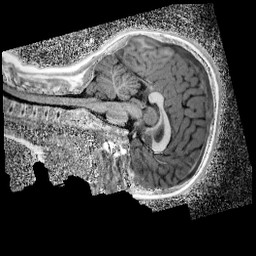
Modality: UNIT1_denoised
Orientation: sagittal
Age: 10
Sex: female
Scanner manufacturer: siemens
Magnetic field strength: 3 T
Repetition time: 4 s
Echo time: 0.00299 s